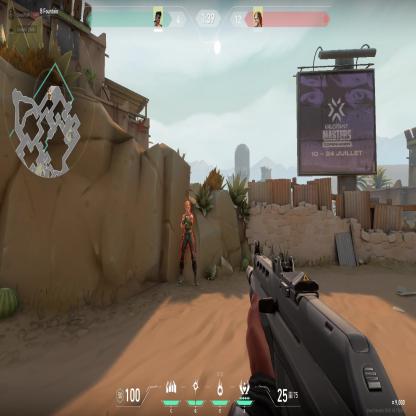
Label: enemy